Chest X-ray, PA view. Patient: 46 years old, sex F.
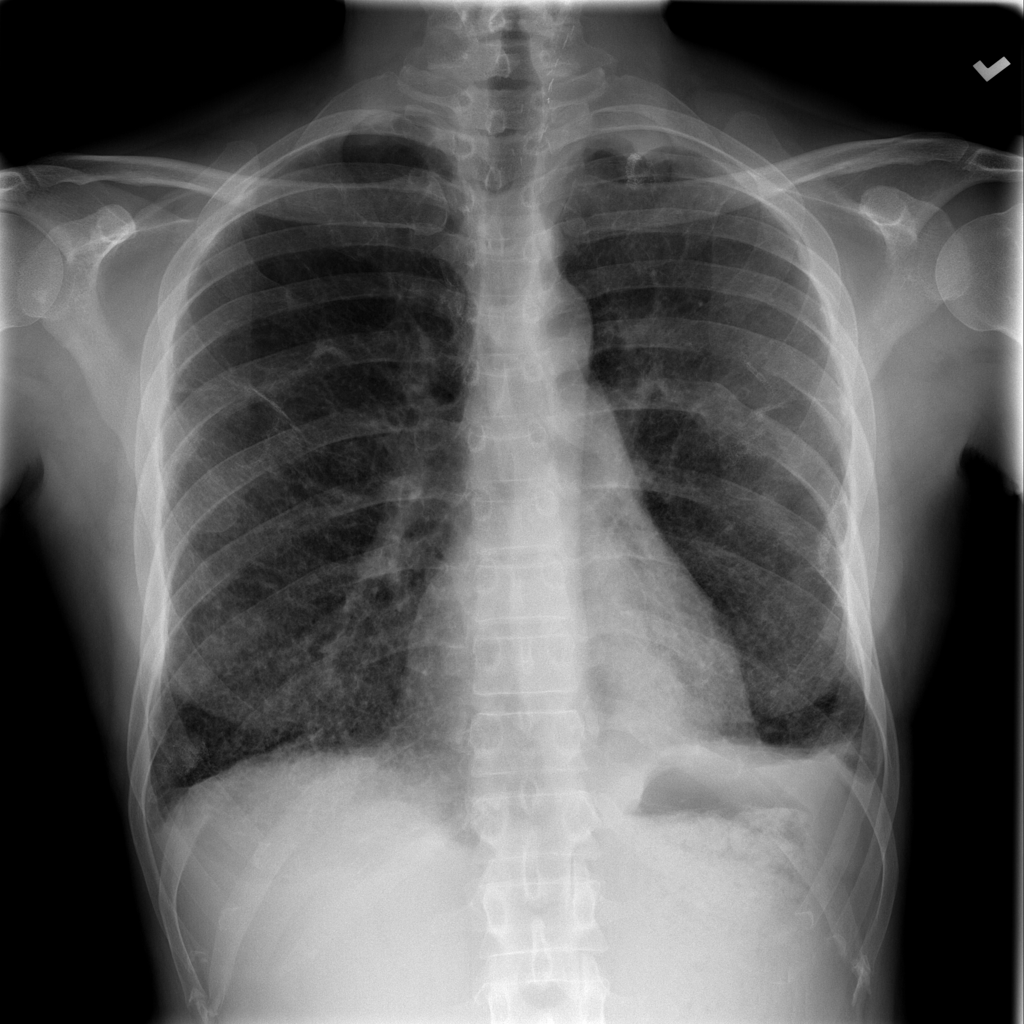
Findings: Nodule